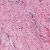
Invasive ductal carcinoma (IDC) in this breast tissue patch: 0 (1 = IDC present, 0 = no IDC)